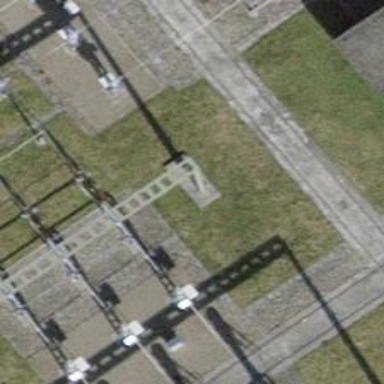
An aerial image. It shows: Insulator used in power systems.